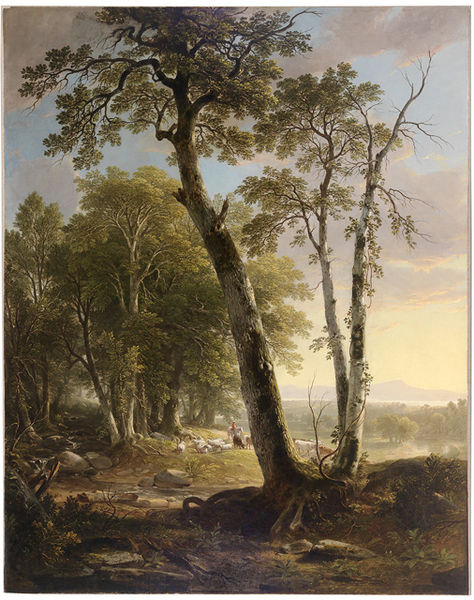
Titel: Landscape, Composition, Afternoon
Künstler: Asher Brown Durand
Standort: Amherst (Massachusetts, USA)
Institution: Mead Art Museum, Amherst College
Schlagwörter: baum, grün, erde, feld, natur, sonnenuntergang, painting, wood, freiheit, cloud, clouds, rocks, sky, stone, tree, landscape, water, trees, forest, stream, path, frame, schafe, schäfer, dirt, rural, ziegen, leaves, pastoral, sublime, cattle, sunset, sheep, herd, branch, stones, shepherd, woods, countryside, foliage, bark, skies, shäfer